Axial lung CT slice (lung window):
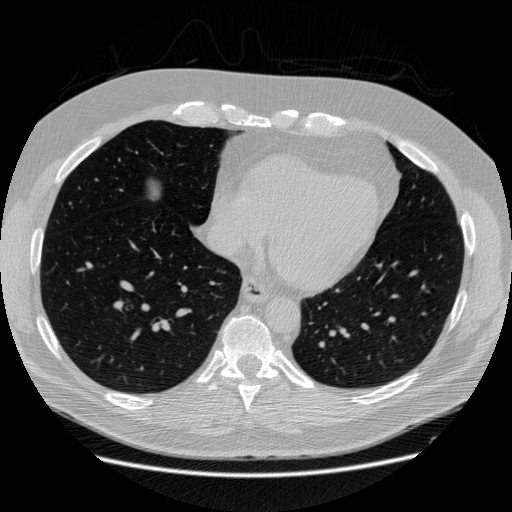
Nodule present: no